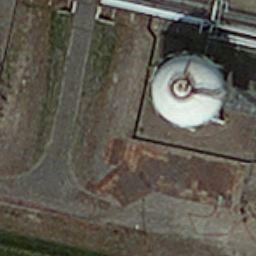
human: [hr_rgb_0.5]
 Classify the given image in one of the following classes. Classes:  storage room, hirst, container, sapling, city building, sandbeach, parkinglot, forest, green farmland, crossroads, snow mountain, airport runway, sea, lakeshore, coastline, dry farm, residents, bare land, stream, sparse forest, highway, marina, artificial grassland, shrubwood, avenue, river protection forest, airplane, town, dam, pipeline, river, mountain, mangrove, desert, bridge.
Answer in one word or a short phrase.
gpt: storage room